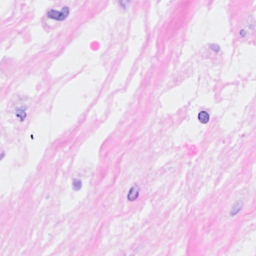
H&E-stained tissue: Breast